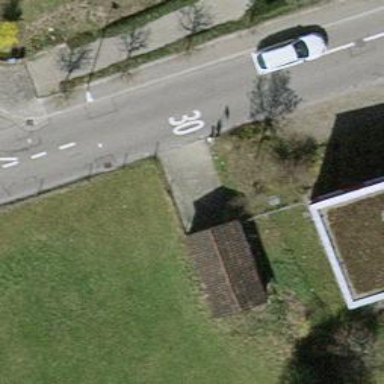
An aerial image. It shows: Bus stop with platform for public transport.